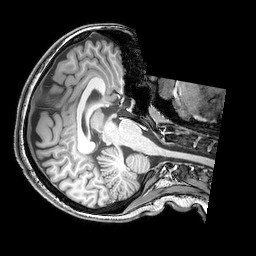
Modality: T1w
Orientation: axial
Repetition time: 0.00828 s
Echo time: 0.00388 s